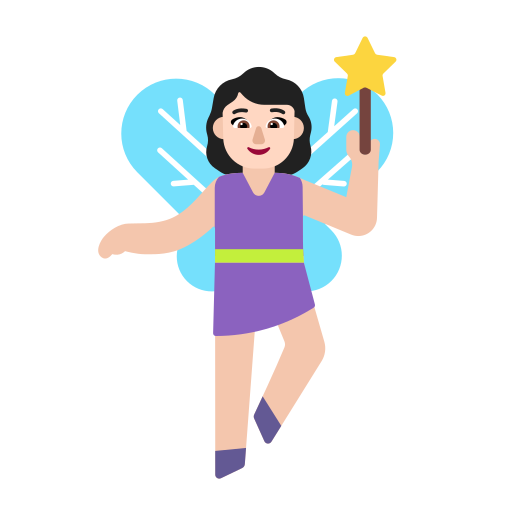
woman fairy flat light